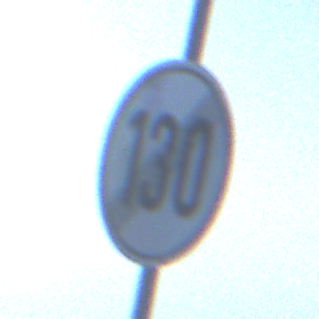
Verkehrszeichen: EndeGeschwindigkeit130
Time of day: MorningAfternoon
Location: Outdoor (Nature)
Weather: PartlyCloudy
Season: NotSpecified
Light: Natural